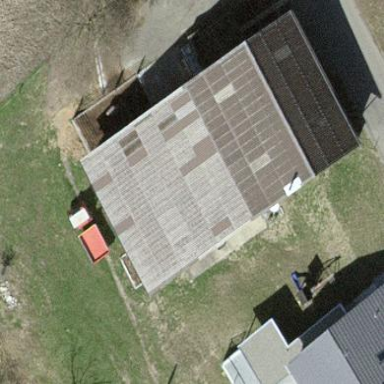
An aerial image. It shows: Farm auxiliary building.